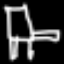
Label: chair